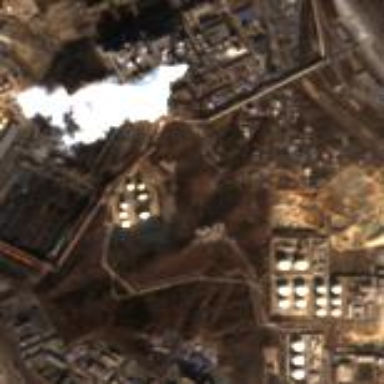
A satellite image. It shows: Industrial area with coal power plant.